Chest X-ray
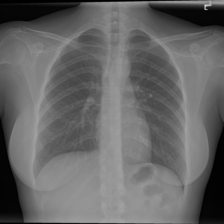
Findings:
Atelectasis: negative
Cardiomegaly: negative
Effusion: negative
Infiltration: negative
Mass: negative
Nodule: negative
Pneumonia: negative
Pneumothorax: negative
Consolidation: negative
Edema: negative
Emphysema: negative
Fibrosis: negative
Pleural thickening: negative
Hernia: negative